Question: I need to test a REST API, for an action that needs a list of int
I don't know what do with the parameters.
I've added this in the request payload
'''
idAttachedFiles : 1007, 1008, 1009
'''
But my list received is empty.
If I only add 1 ID, I get 1 value in the list
edit :
I've added a screenshot of my debugger receiving the POST from the rest console

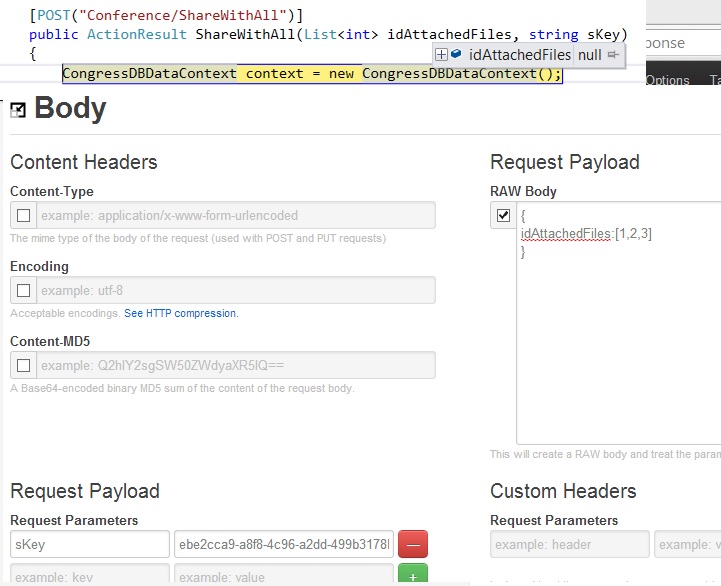
Answer: I finally succeeded that way :
inside the request payload, under "sKey", i added the followings :
'''
idAttachedFiles[0] | 1245
idAttachedFiles[1] | 2345
'''
And it finally worked